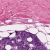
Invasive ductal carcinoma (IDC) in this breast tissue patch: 0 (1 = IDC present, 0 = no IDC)